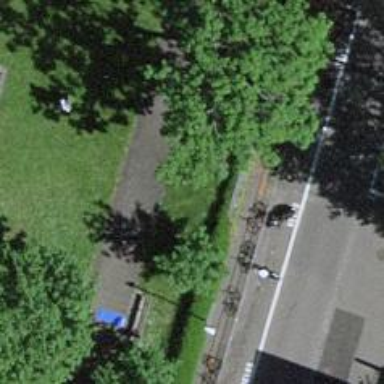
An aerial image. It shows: Bicycle parking area with stands.